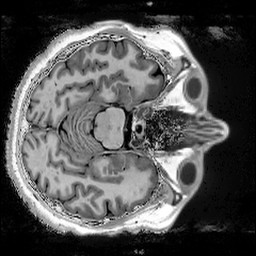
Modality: T1w
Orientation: axial
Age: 60
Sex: male
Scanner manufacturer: siemens
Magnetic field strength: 3 T
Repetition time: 5 s
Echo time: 0.00298 s